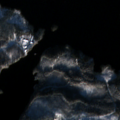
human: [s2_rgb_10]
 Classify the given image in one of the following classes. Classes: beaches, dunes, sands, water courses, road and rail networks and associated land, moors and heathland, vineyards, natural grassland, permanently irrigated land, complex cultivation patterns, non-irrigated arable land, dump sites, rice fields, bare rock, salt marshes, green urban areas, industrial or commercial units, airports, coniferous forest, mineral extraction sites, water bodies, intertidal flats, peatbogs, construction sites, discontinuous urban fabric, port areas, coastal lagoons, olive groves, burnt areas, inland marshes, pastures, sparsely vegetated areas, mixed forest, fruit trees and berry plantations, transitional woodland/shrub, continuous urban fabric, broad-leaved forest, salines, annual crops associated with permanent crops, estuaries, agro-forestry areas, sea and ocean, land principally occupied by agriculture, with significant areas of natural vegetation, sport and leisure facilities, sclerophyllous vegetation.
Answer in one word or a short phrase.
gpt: coniferous forest, mixed forest, transitional woodland/shrub, water bodies